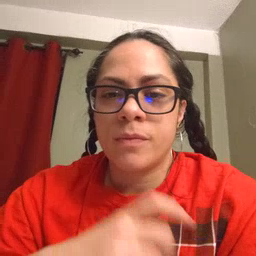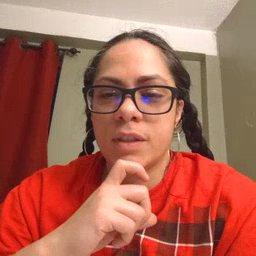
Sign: cereal